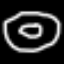
Label: donut